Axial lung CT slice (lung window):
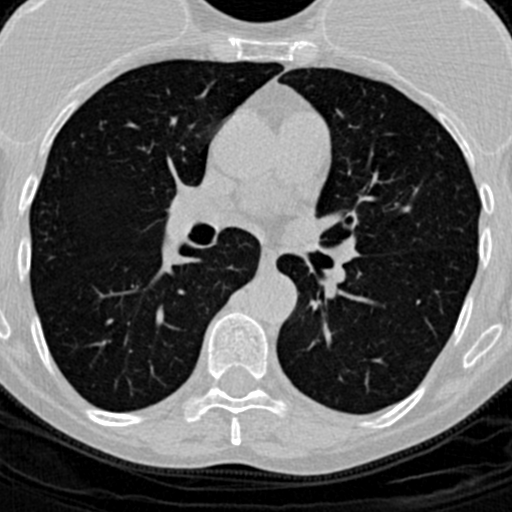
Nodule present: no